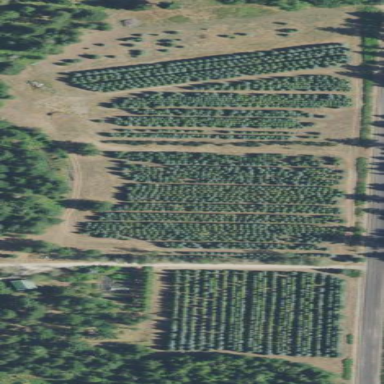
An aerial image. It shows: Plant nursery specializing in Christmas trees.